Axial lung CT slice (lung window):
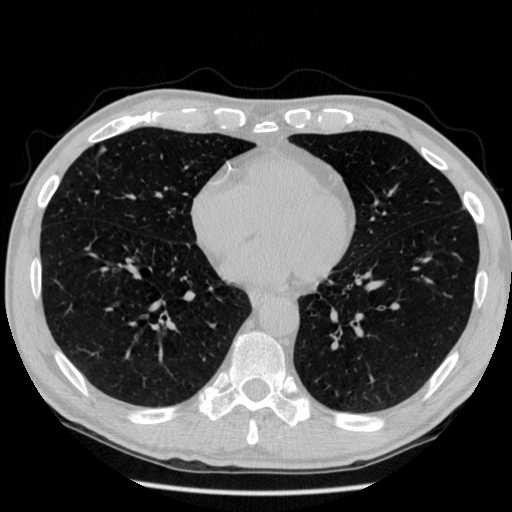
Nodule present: yes
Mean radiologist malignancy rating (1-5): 2